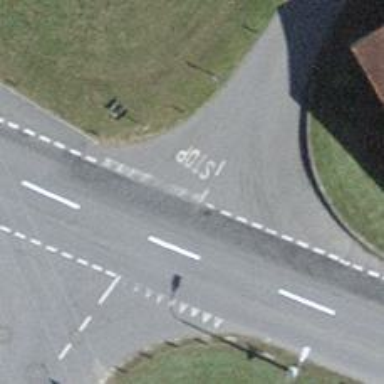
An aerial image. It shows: Road with stop sign.